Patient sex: M
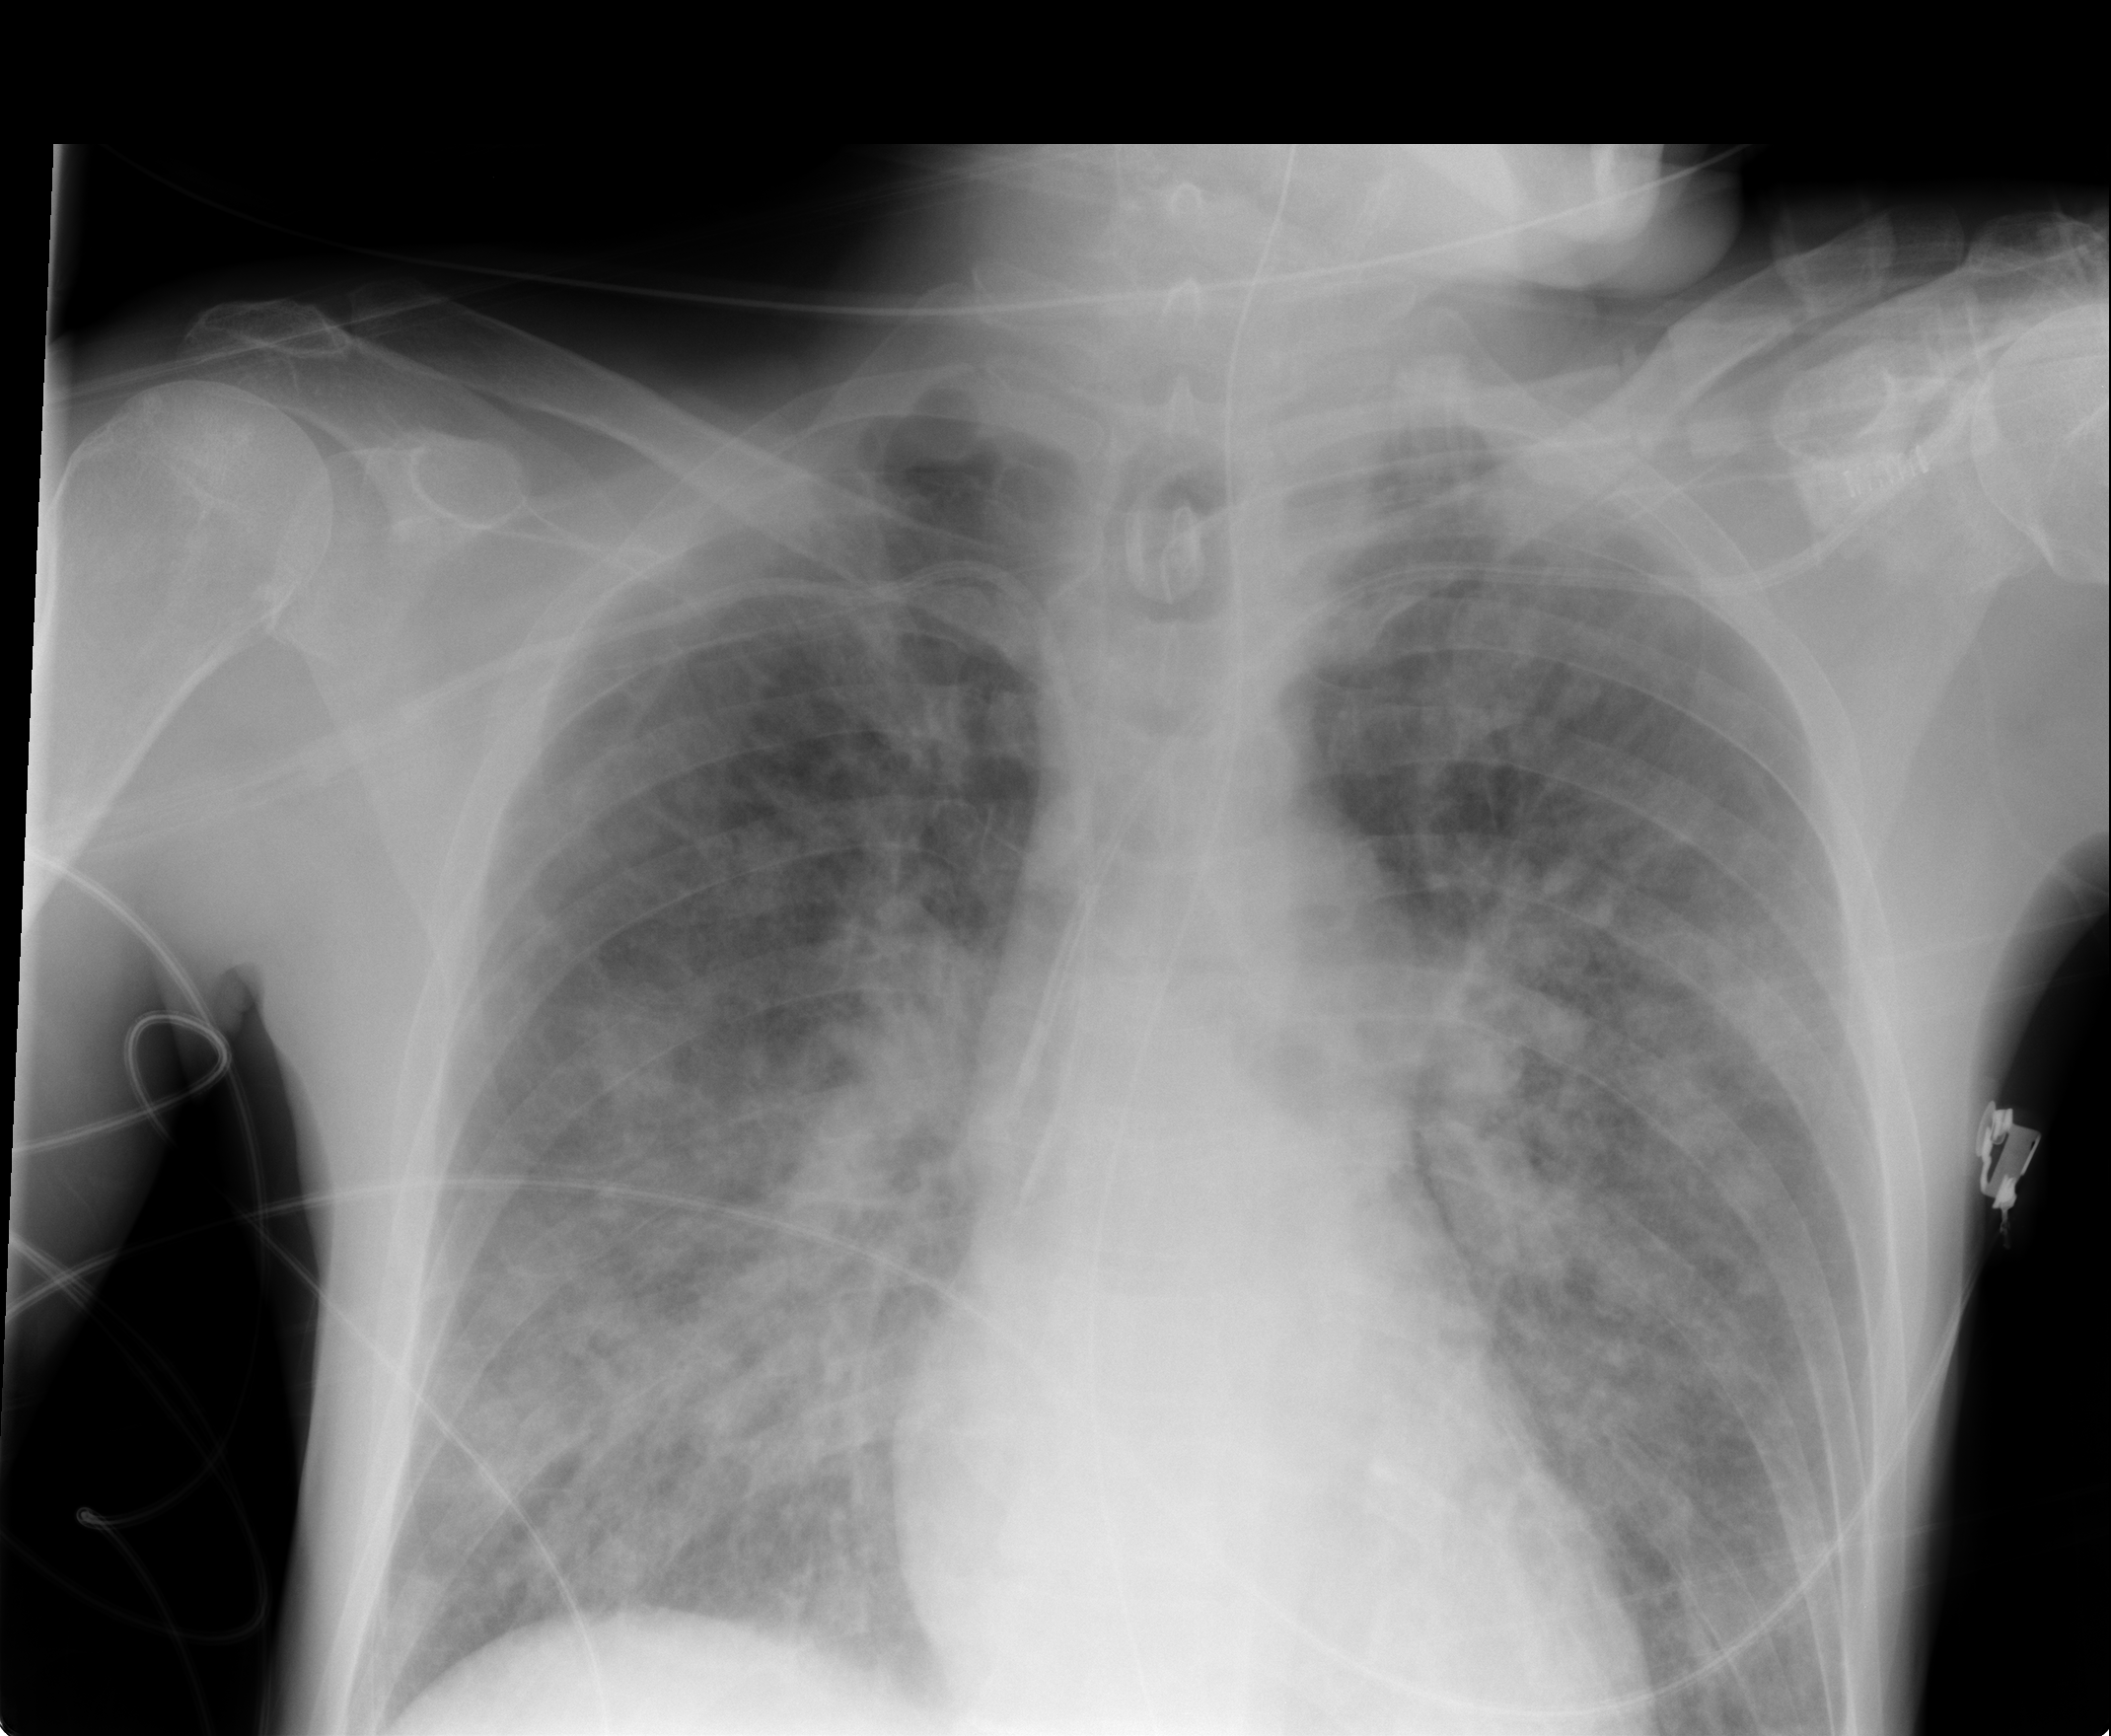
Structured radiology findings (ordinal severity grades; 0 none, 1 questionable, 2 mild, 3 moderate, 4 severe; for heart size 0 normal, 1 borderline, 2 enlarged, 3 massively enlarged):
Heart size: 0
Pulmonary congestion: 0
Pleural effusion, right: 0
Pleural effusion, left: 0
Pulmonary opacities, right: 3
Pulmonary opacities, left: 3
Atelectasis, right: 2
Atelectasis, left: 0